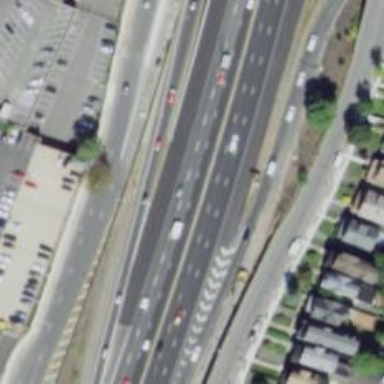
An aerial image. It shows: Urban freeway or expressway.